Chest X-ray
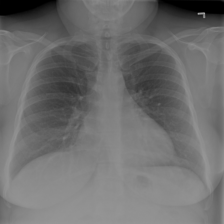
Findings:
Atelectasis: negative
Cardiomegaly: negative
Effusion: negative
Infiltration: negative
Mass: negative
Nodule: negative
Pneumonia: negative
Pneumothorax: negative
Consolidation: negative
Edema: negative
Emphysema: negative
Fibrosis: negative
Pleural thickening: negative
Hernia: negative